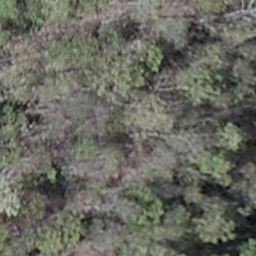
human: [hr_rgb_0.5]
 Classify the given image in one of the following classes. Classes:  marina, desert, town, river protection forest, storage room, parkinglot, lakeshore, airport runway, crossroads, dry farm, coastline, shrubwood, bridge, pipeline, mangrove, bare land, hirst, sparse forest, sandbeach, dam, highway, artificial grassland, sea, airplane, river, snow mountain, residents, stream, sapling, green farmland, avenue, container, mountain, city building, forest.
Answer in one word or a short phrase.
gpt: shrubwood